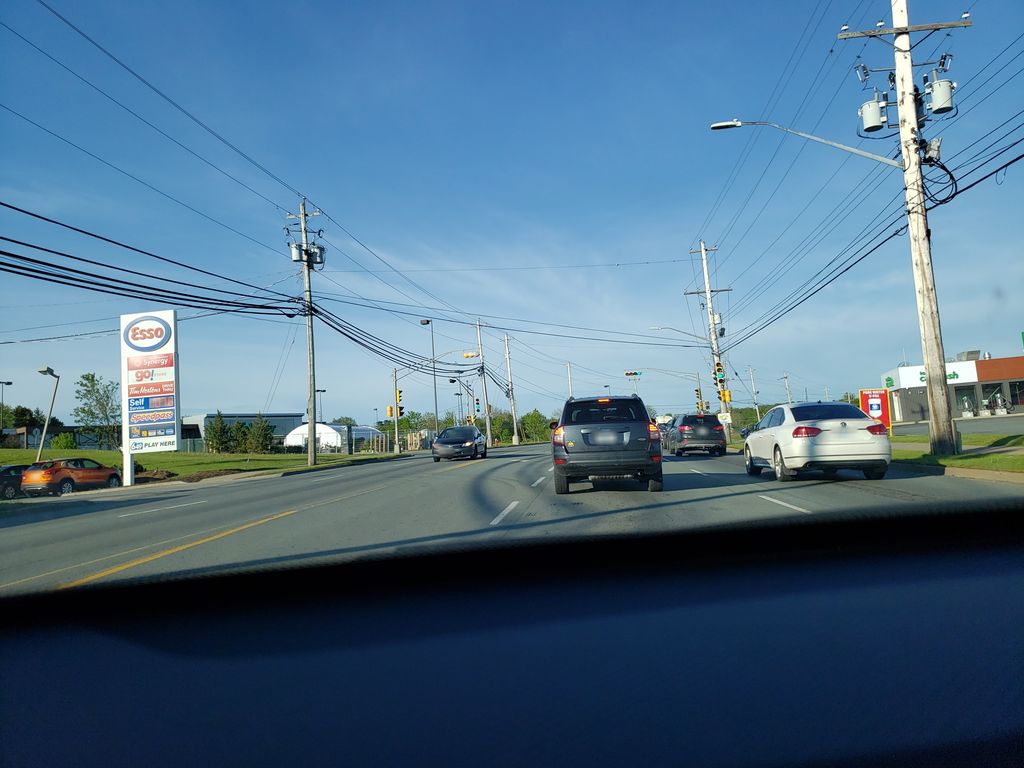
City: halifax